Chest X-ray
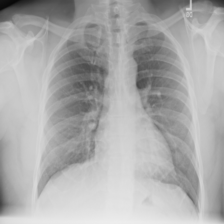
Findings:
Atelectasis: negative
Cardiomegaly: negative
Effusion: negative
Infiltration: negative
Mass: negative
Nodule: negative
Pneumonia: negative
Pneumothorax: negative
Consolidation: negative
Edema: negative
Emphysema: negative
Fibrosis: negative
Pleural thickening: negative
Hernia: negative